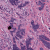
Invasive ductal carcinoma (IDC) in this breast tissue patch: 1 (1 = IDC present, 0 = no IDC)